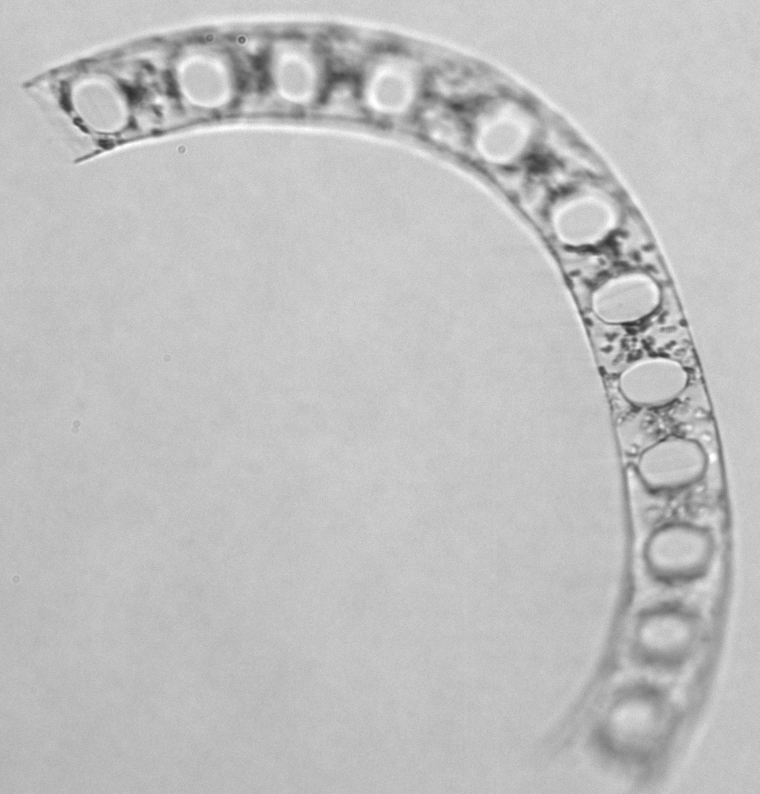
Label: Eucampia